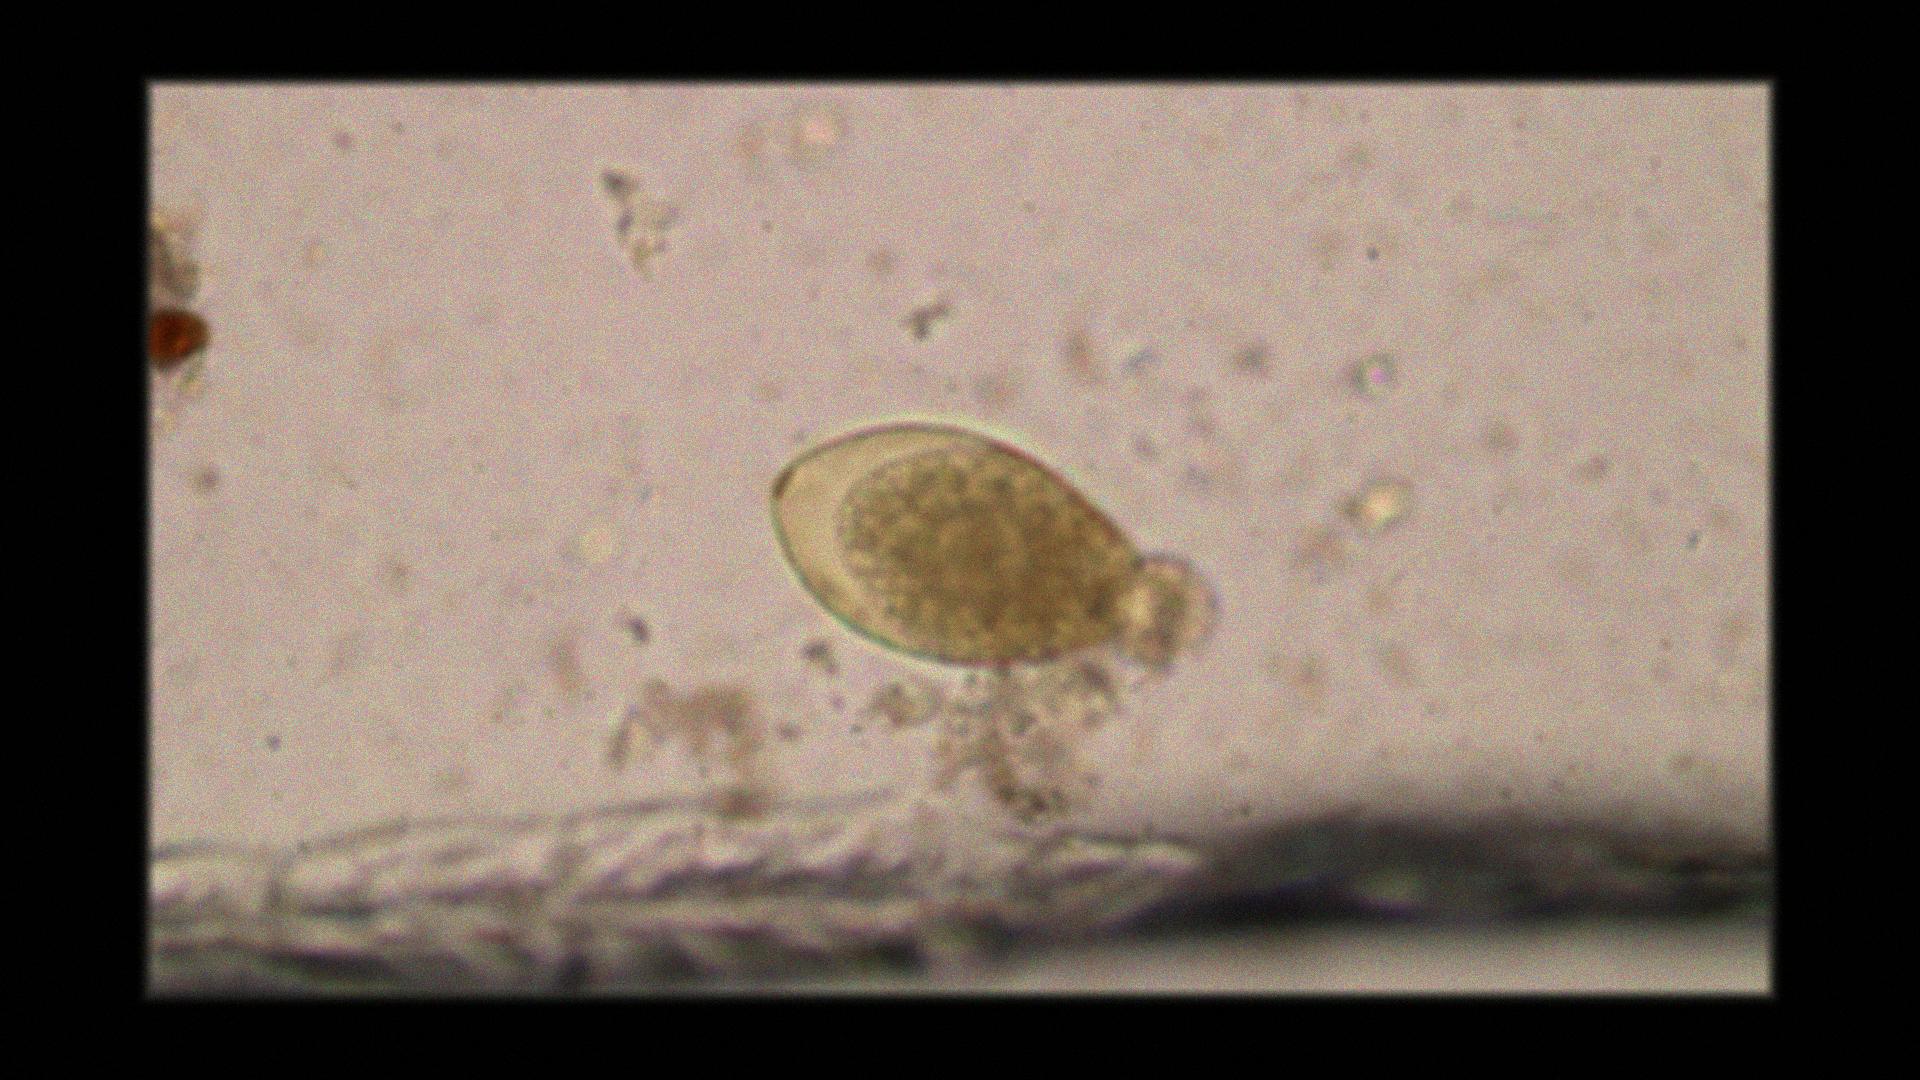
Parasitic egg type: Fasciolopsis buski